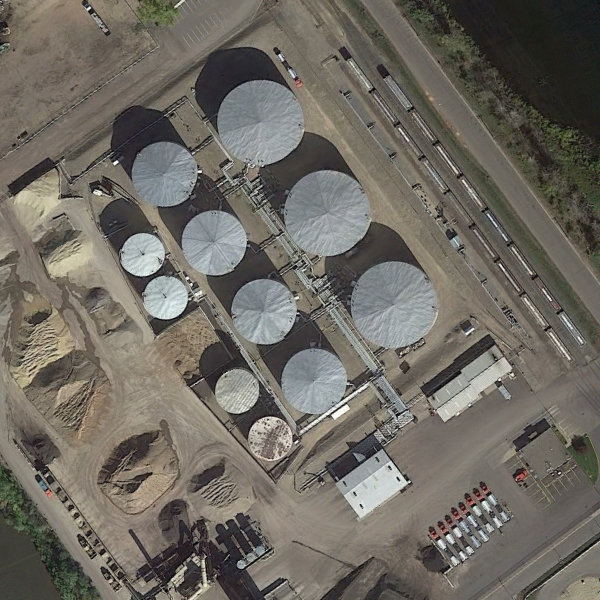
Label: StorageTanks